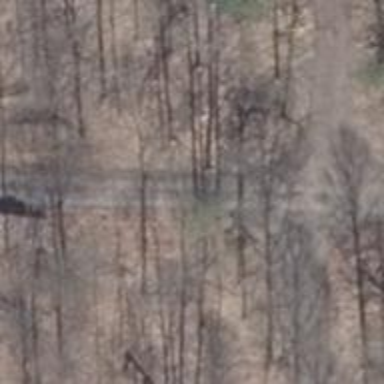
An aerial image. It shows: Track road with grade4 tracktype. It is marked as cutline.